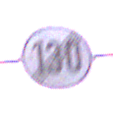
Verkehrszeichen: EndeGeschwindigkeit130
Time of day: SunriseSunset
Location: Outdoor (Nature)
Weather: PartlyCloudy
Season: NotSpecified
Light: Natural